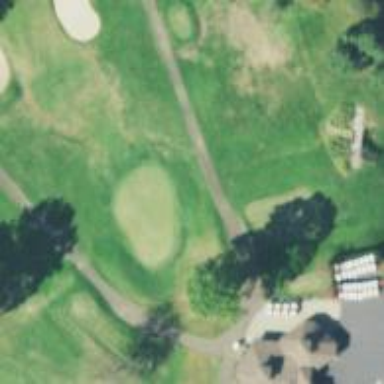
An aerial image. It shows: Path for both roads and golfers.